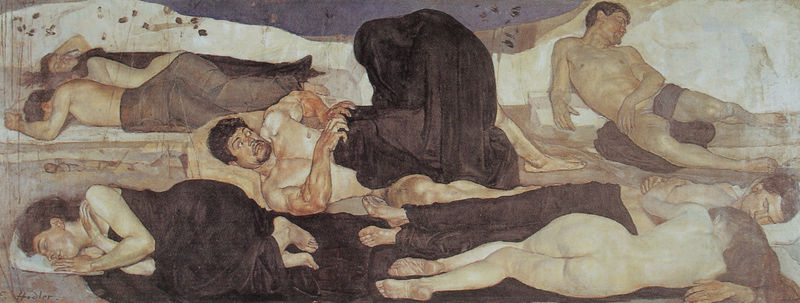
Titel: Die Nacht
Künstler: Ferdinand Hodler
Standort: Bern
Institution: Kunstmuseum
Schlagwörter: akt, berg, blau, blätter, dunkel, felsen, gemälde, gruppe, himmel, körper, mann, nackt, schlaf, umhang, weiß, akte, frauen, landschaft, menschen, blume, blumen, braun, femmes, frau, grau, haar, hell, köpfe, männer, nacht, rücken, schwarz, blick, blüten, rot, tuch, beige, bart, gesichter, jung, arme, augen, blass, falten, gesicht, stein, tod, tot, trauer, hände, signatur, vorhang, öl, gräser, häuser, hügel, natur, boden, haare, mantel, tücher, decke, kind, paar, personen, höhle, schulter, seide, beine, füße, strand, liebe, liegen, schlafen, schlafend, schlafende, dünen, fels, saal, angst, treppe, kissen, men, people, pillow, women, black, girls, jugendstil, weiblich, woman, muskeln, homme, bed, bett, picture, stuck, floor, stufen, überwurf, faltenwurf, laken, nackte, liegend, gestalt, versteckt, griff, barfuss, corps, erschrecken, gesäss, bedeckt, popo, rückenakt, traum, sex, liegende, jugenstil, gespenst, schrecken, hodler, erschreckt, männlich, fusssohle, albtraum, alptraum, krankheit, muskel, man, naked, nude, wach, müde, bleich, klimt, death, heimlich, femme, verhüllt, erschöpft, kranke, krankenhaus, mort, verschleiert, peinture, mucha, nuit, bettuch, lager, alp, schicksal, buckel, human, cloak, paare, schreck, dormir, geborgenheit, sommeil, decken, schalf, butt, dreaming, krankenlager, nue, erschrocken, lying, resting, sleep, sleeping, tableau, bordell, aufwachen, entsetzt, hülle, hommes, ferdinand hodler, dream, rest, igitt, mains, schiele, betttücher, faltenwuf, hedler, häumer, symbolismud, hölderlin, zugedeckt, peur, hamam, shlafen, nues, roche, nap, reaper, po, nu, couverture, umheimlich, beds, liegende menschen, ockerakt, roches, blankets, orgy, guys, couvertures, acte, lazy, nuees, act, blnkets, 유럽, 그림, 화가, 잠, 무서움, 야함, 벌거벗음, 반지의제왕, 샤이어, 나즈굴, 담요, hidler